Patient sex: F
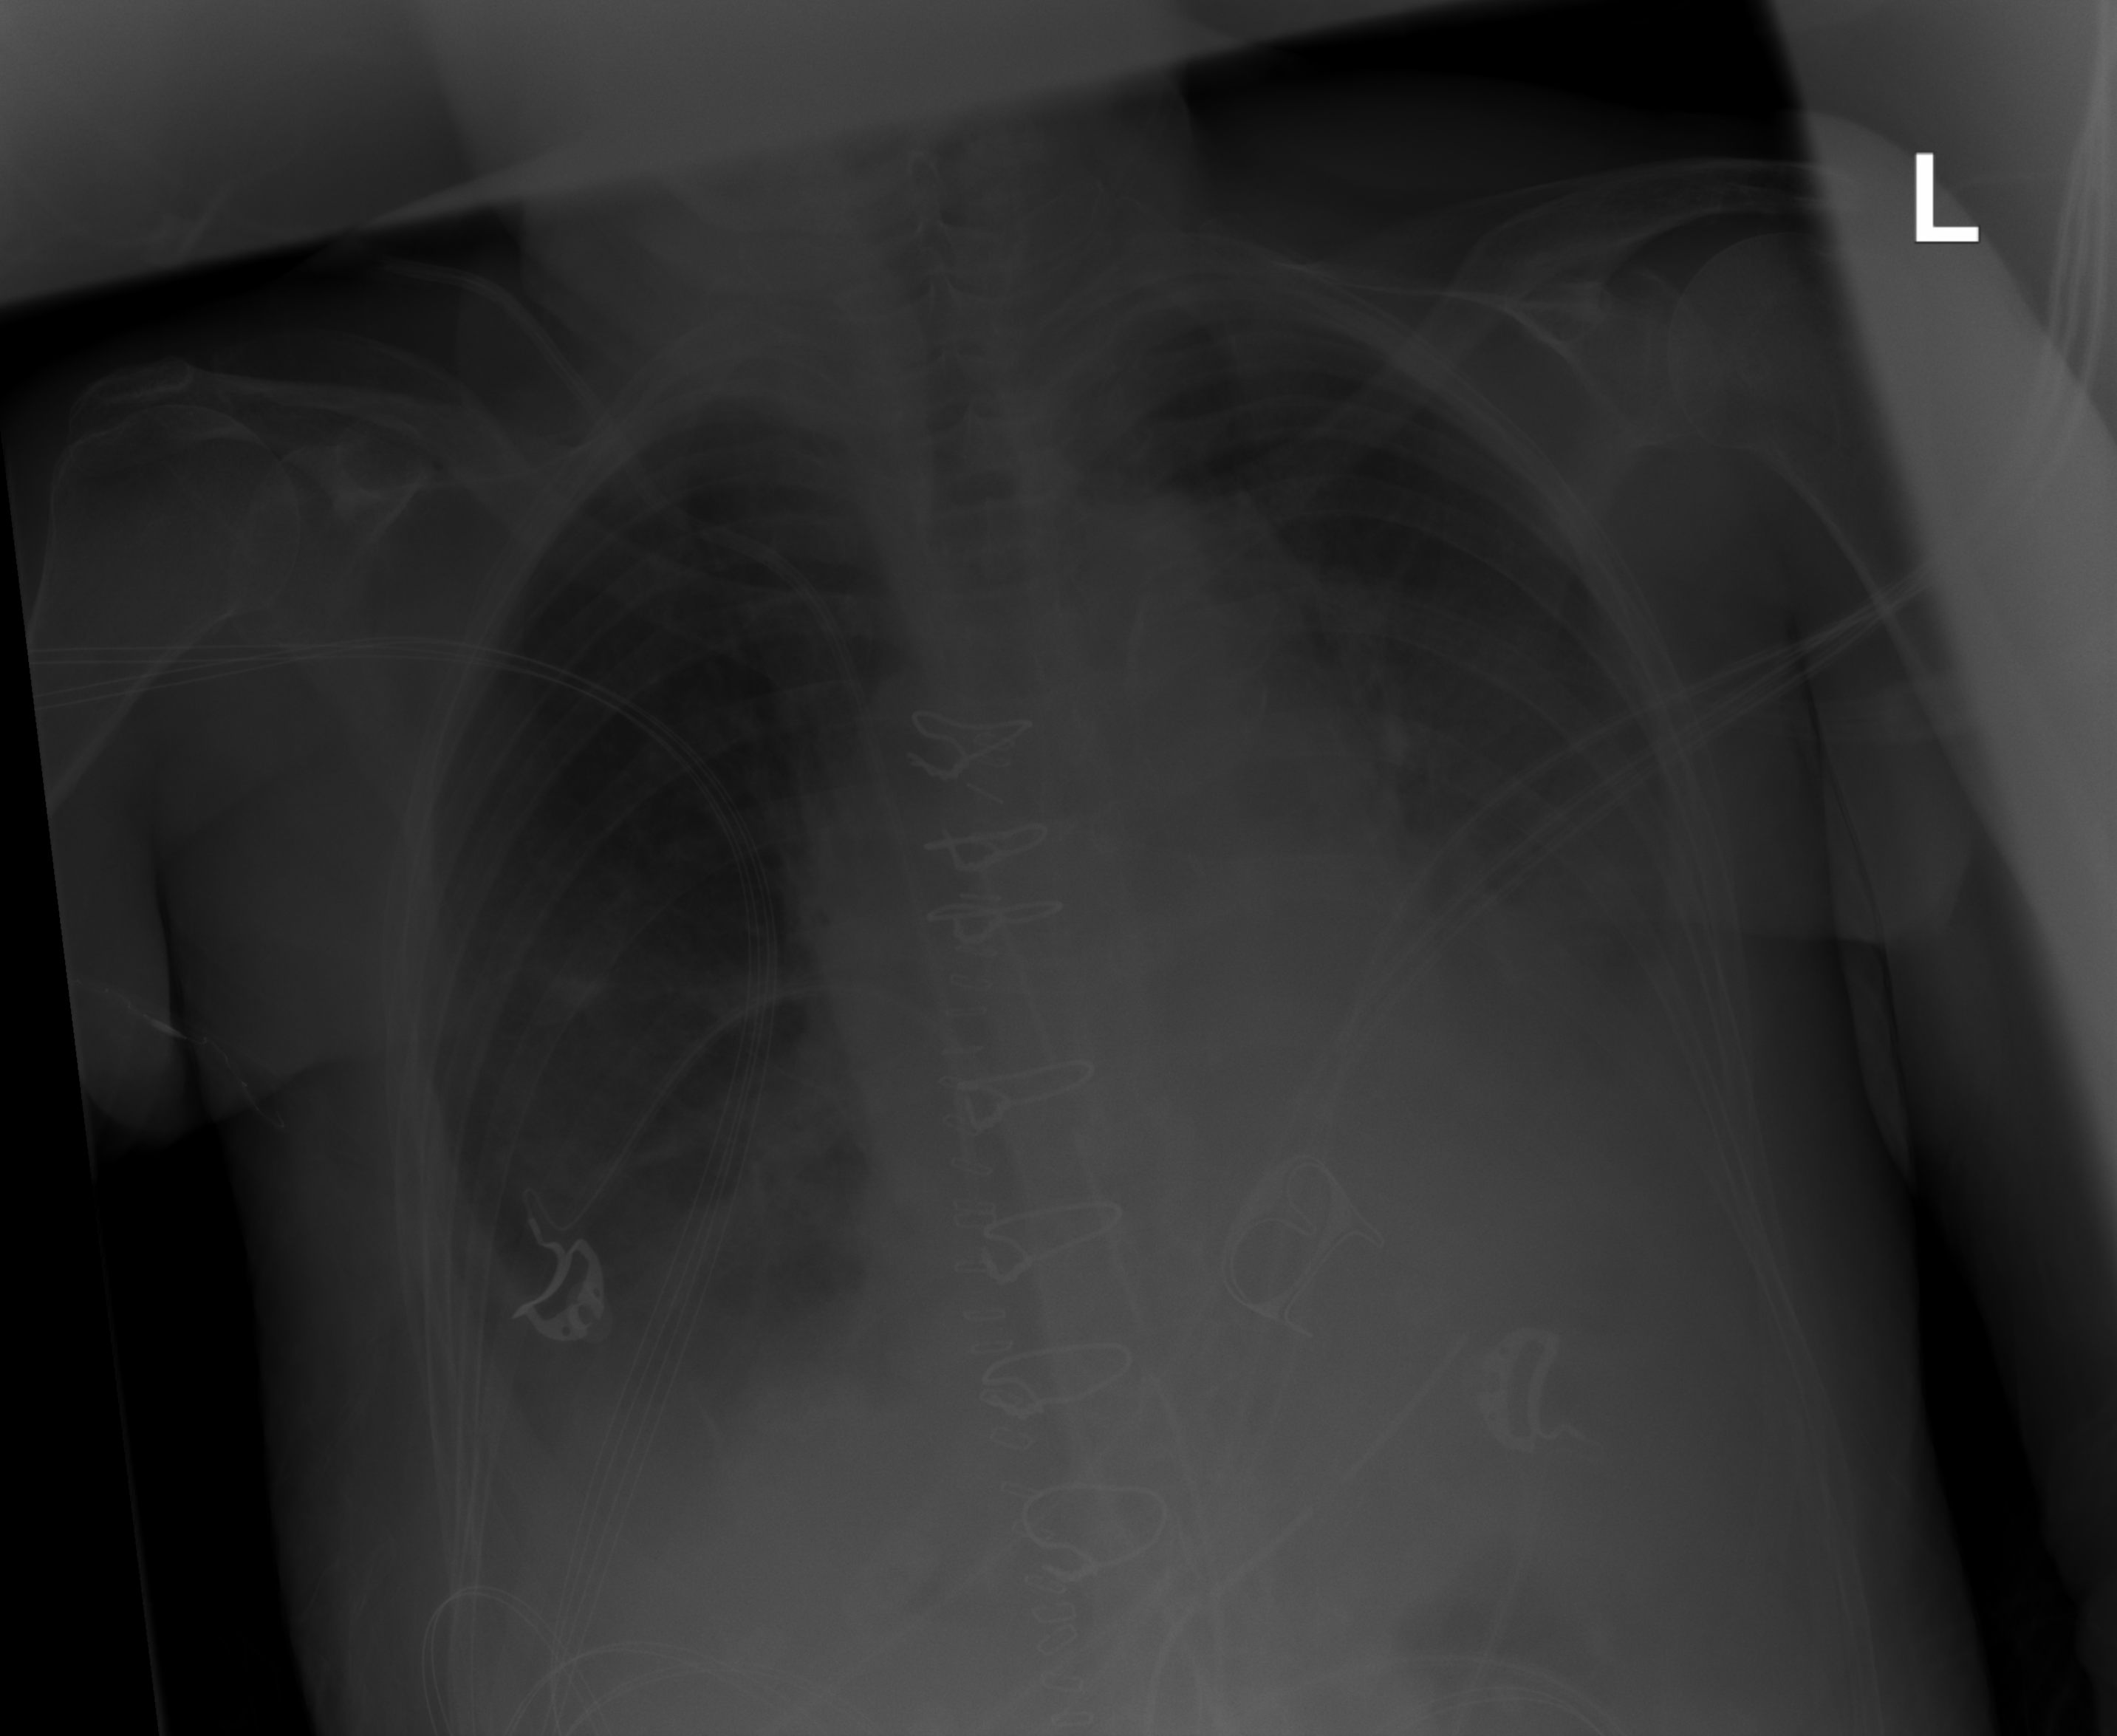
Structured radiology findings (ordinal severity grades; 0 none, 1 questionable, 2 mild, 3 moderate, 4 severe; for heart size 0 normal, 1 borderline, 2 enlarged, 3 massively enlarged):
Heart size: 2
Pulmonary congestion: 2
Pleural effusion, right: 3
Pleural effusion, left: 3
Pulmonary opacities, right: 1
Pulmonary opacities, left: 0
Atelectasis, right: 2
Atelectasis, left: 3